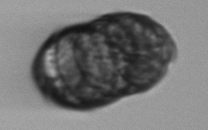
Label: Margalefidinium